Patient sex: M
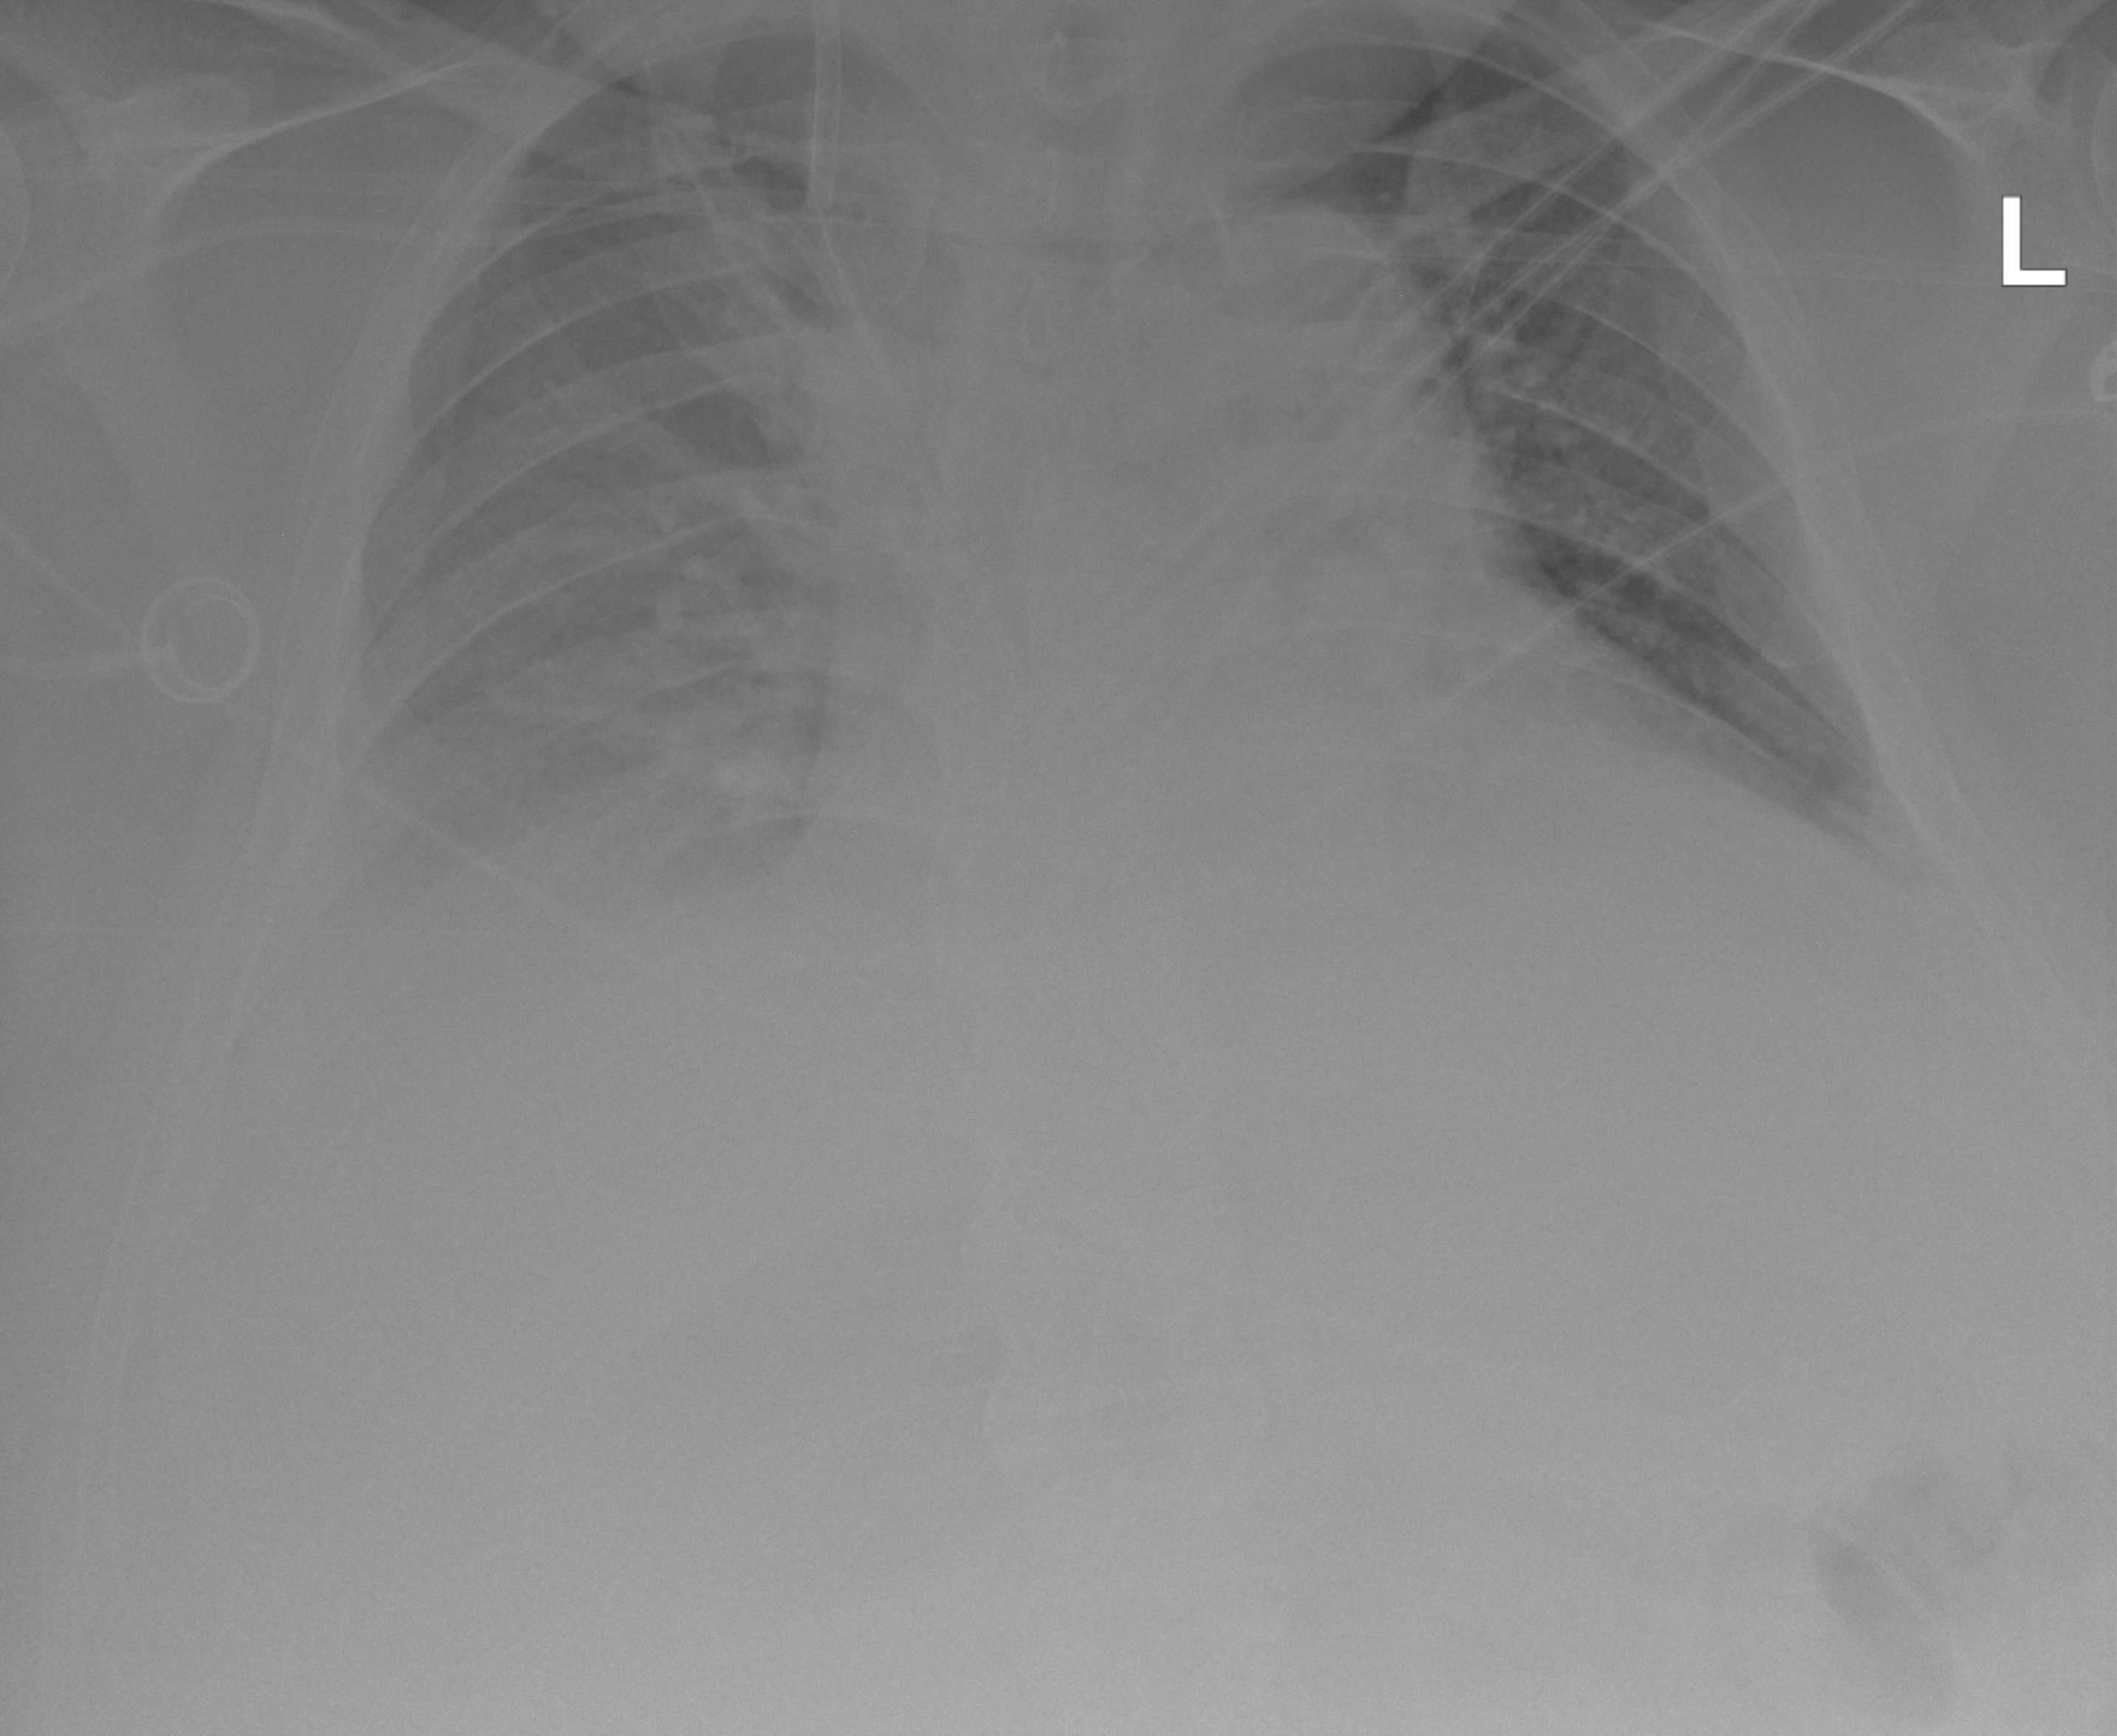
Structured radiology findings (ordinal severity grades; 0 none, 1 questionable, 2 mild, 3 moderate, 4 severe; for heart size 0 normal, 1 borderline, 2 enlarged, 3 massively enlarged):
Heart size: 2
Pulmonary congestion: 0
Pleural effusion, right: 2
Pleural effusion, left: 2
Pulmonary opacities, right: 0
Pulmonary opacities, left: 0
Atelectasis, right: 3
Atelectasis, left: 2